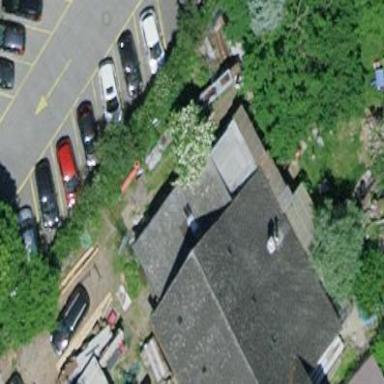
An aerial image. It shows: View of roof of building.